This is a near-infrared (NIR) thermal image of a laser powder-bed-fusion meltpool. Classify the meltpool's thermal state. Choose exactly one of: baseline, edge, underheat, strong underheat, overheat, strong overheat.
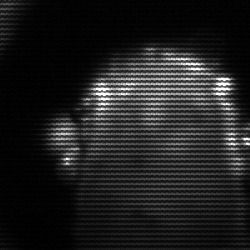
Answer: baseline